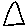
Label: triangle